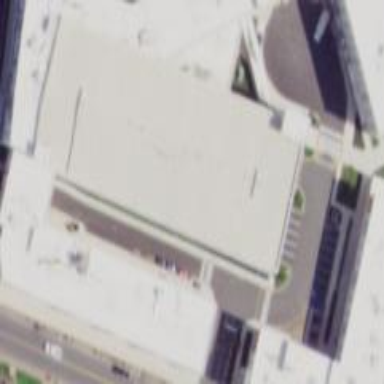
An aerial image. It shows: Building.